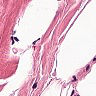
Metastatic tissue present: no